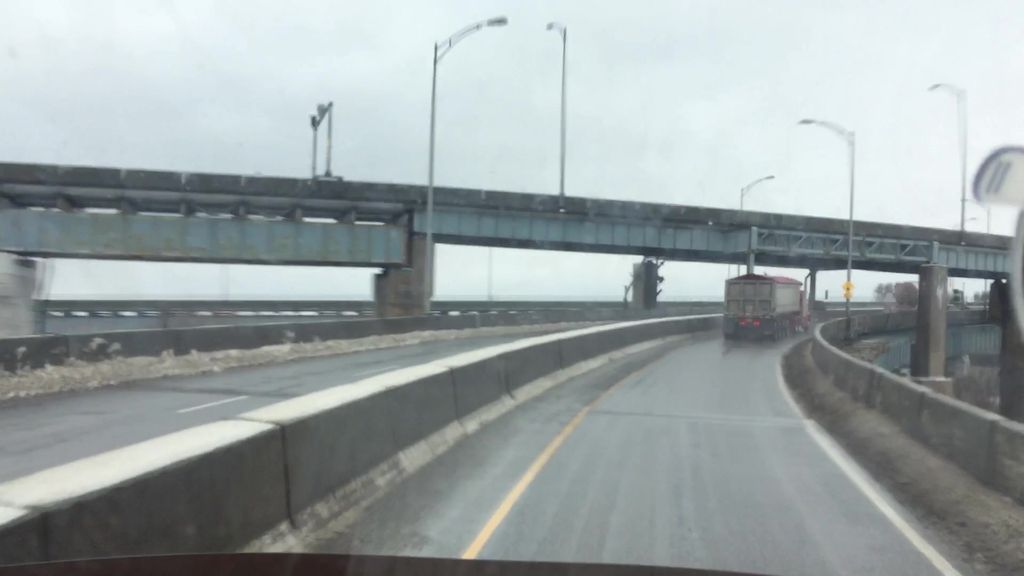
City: montreal